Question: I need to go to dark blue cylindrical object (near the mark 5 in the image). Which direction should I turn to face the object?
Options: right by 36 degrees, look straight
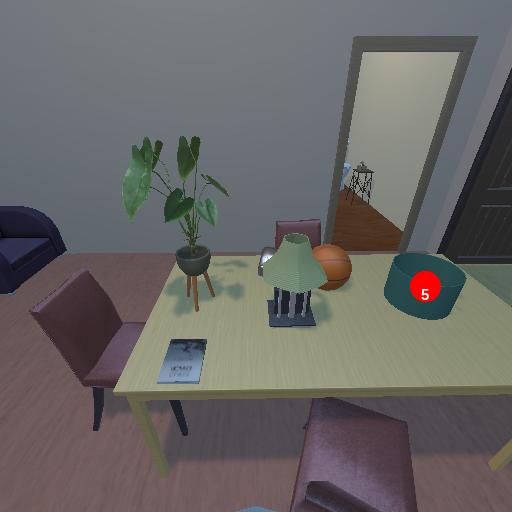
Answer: right by 36 degrees